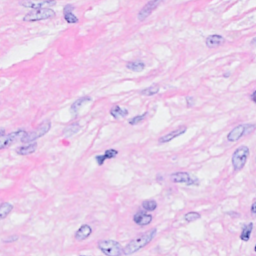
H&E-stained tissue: Breast